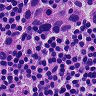
Metastatic tissue present: yes